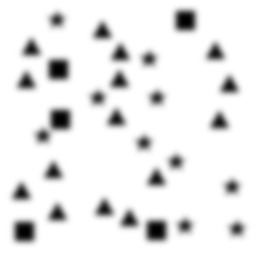
Squares: 5
Triangles: 15
Stars: 10
Total shapes: 30